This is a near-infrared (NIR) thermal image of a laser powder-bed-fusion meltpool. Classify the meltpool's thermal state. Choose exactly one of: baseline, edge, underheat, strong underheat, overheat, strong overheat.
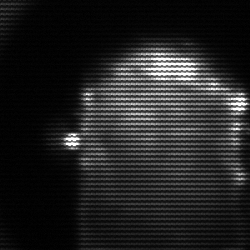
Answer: baseline